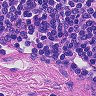
Metastatic tissue present: no